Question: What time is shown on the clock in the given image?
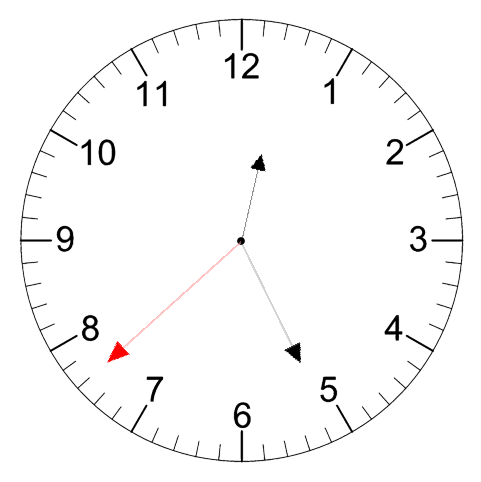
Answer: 12:25:38